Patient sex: M
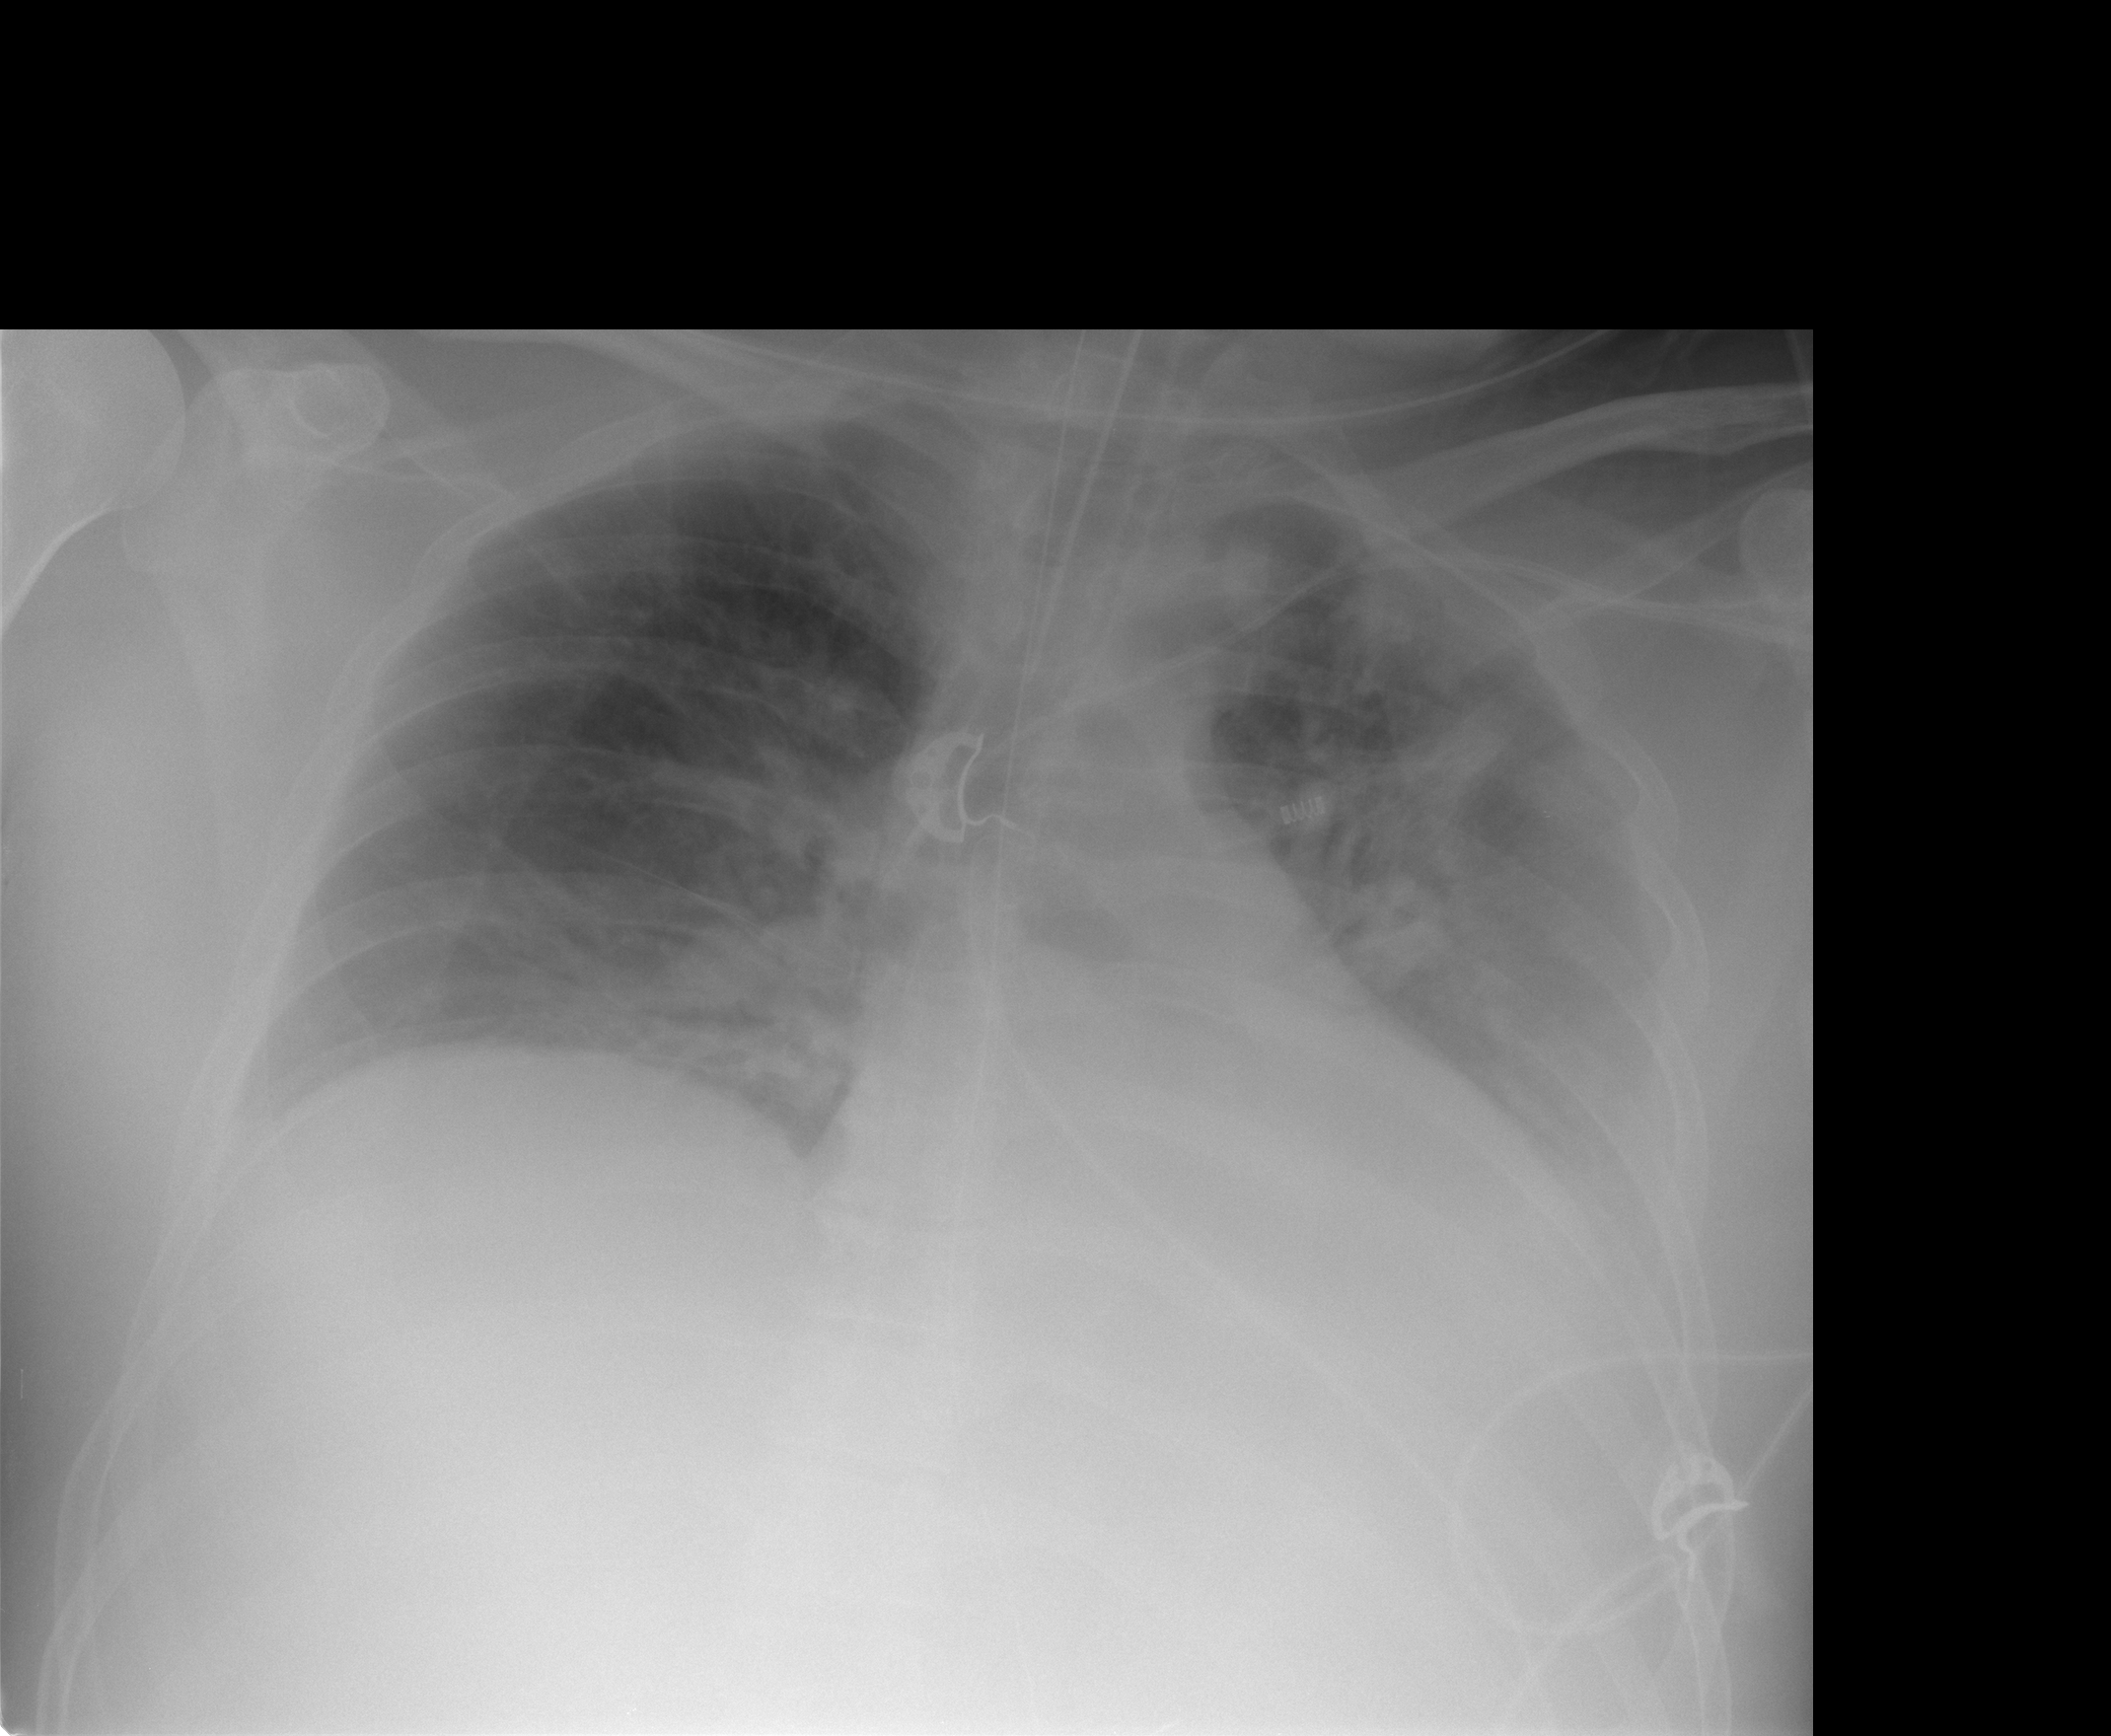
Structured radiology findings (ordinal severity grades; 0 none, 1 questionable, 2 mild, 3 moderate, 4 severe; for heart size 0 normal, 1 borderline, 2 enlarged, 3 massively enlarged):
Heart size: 0
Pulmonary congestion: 2
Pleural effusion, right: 2
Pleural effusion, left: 2
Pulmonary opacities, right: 2
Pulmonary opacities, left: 2
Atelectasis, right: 2
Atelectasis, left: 2